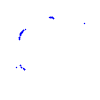
Particle: proton